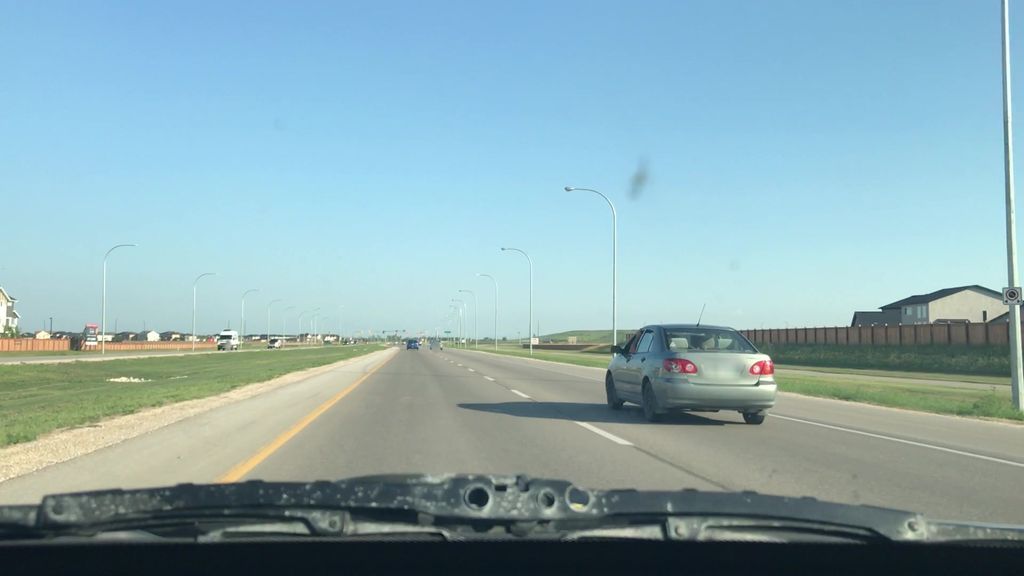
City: winnipeg